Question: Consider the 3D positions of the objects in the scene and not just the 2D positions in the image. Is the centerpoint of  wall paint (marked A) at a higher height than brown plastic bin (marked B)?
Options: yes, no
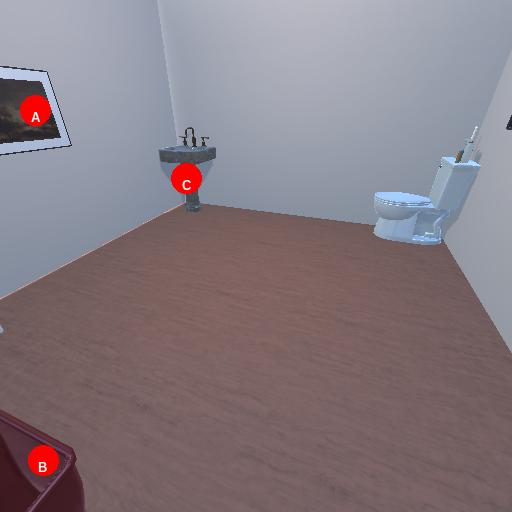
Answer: yes